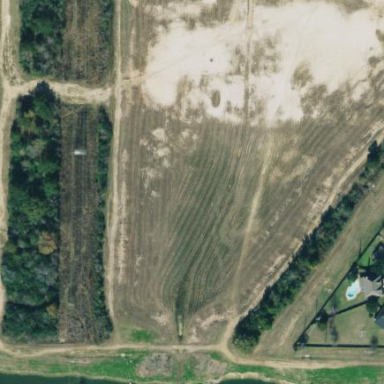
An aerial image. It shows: Retention basin used for land drainage purposes.